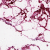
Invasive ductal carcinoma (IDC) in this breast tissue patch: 0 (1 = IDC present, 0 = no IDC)